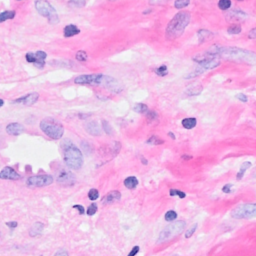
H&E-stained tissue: Breast